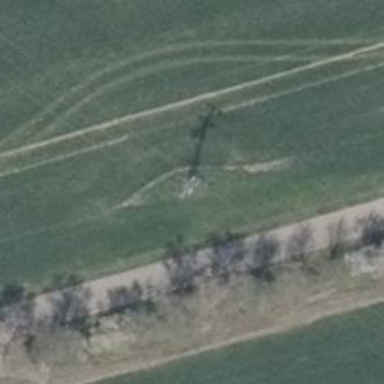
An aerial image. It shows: Power pole.